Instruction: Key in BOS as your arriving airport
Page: home
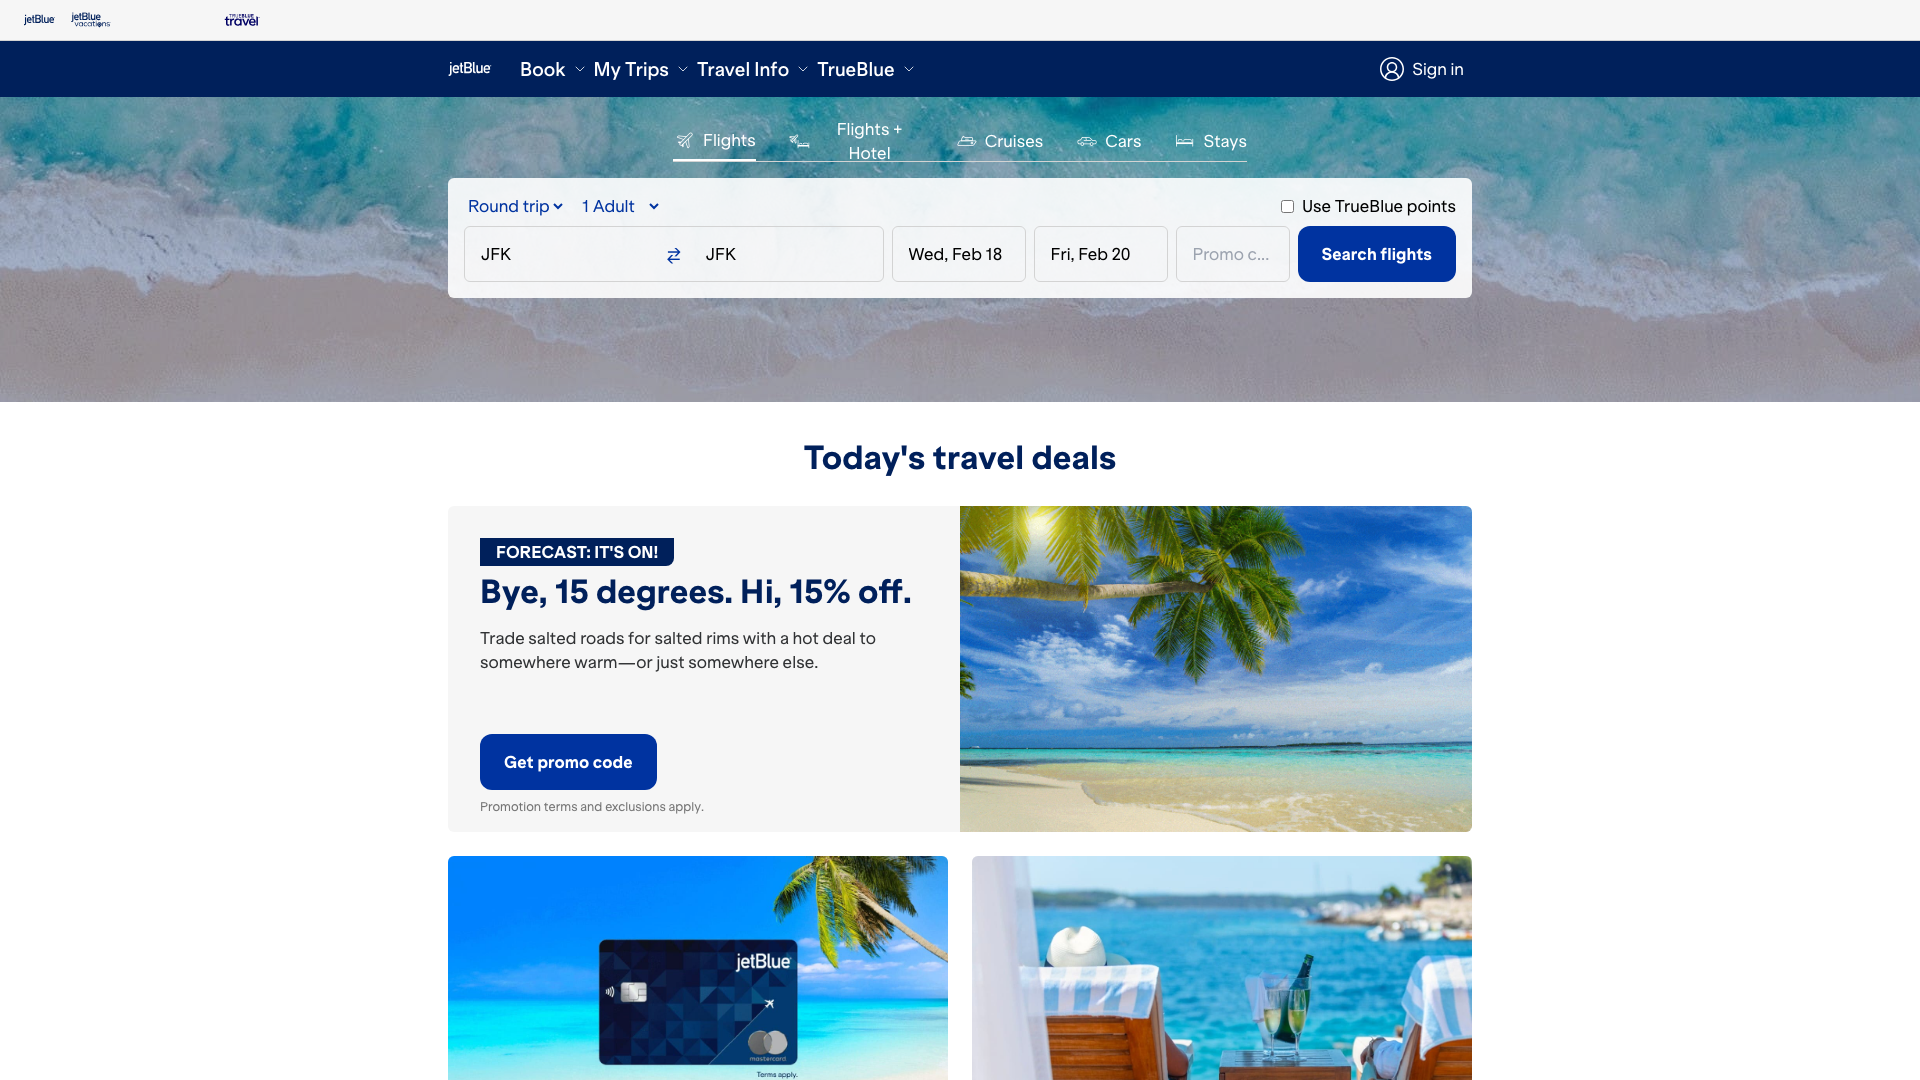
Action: type